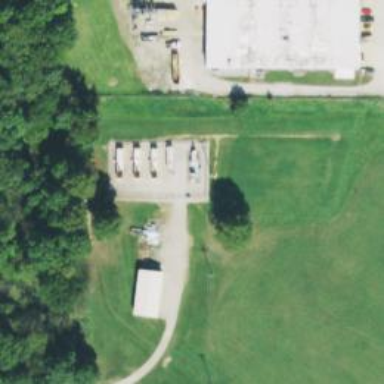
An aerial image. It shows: Generator for power supply.